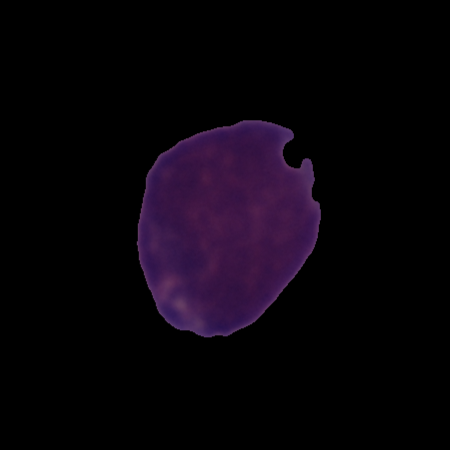
Label: cancer